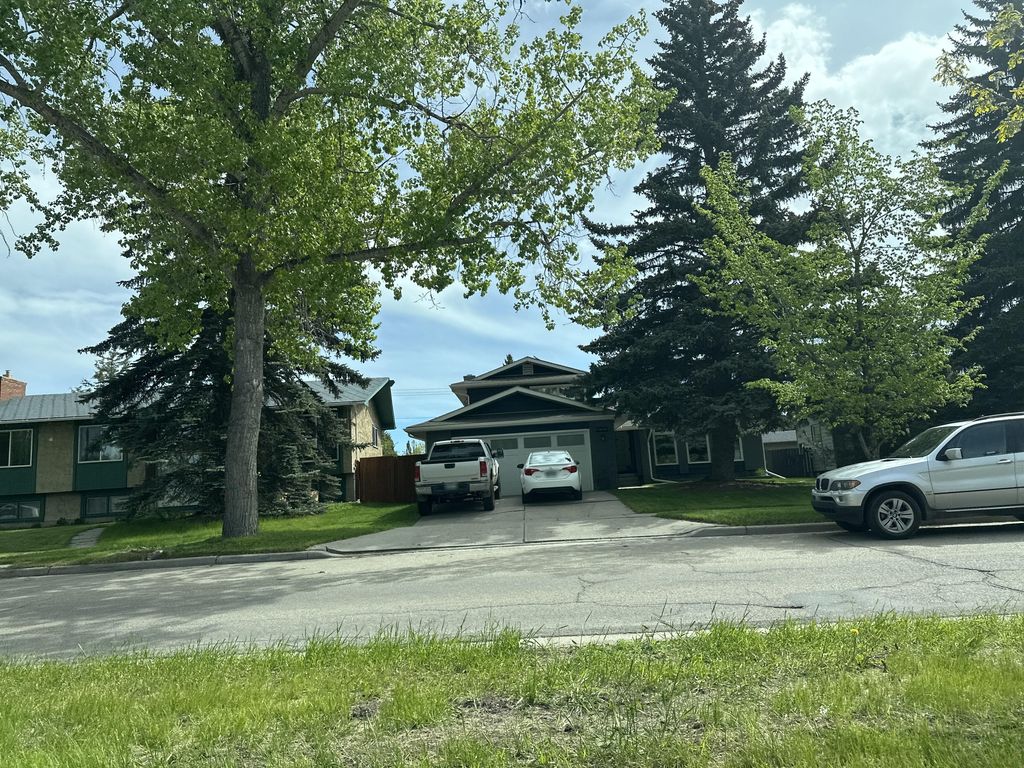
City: calgary